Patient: sex M, age 61
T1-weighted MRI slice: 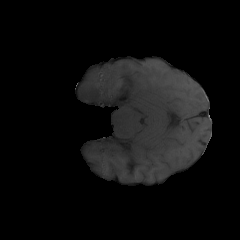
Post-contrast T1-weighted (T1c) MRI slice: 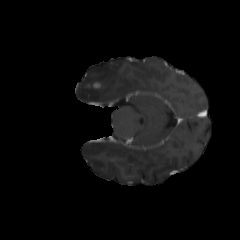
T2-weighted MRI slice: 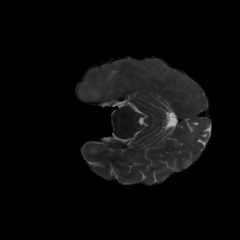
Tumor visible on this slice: yes
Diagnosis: Glioblastoma, IDH-wildtype
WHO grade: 4